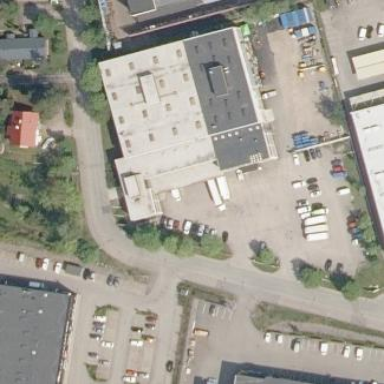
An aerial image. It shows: Industrial building.